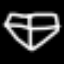
Label: diamond